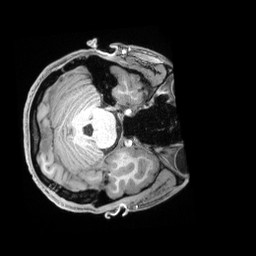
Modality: T1w
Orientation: axial
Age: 24
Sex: male
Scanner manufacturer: siemens
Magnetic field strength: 3 T
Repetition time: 2.4 s
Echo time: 0.00226 s